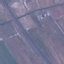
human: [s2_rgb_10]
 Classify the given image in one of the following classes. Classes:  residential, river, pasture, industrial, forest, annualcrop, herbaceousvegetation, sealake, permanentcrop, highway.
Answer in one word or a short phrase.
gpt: Highway